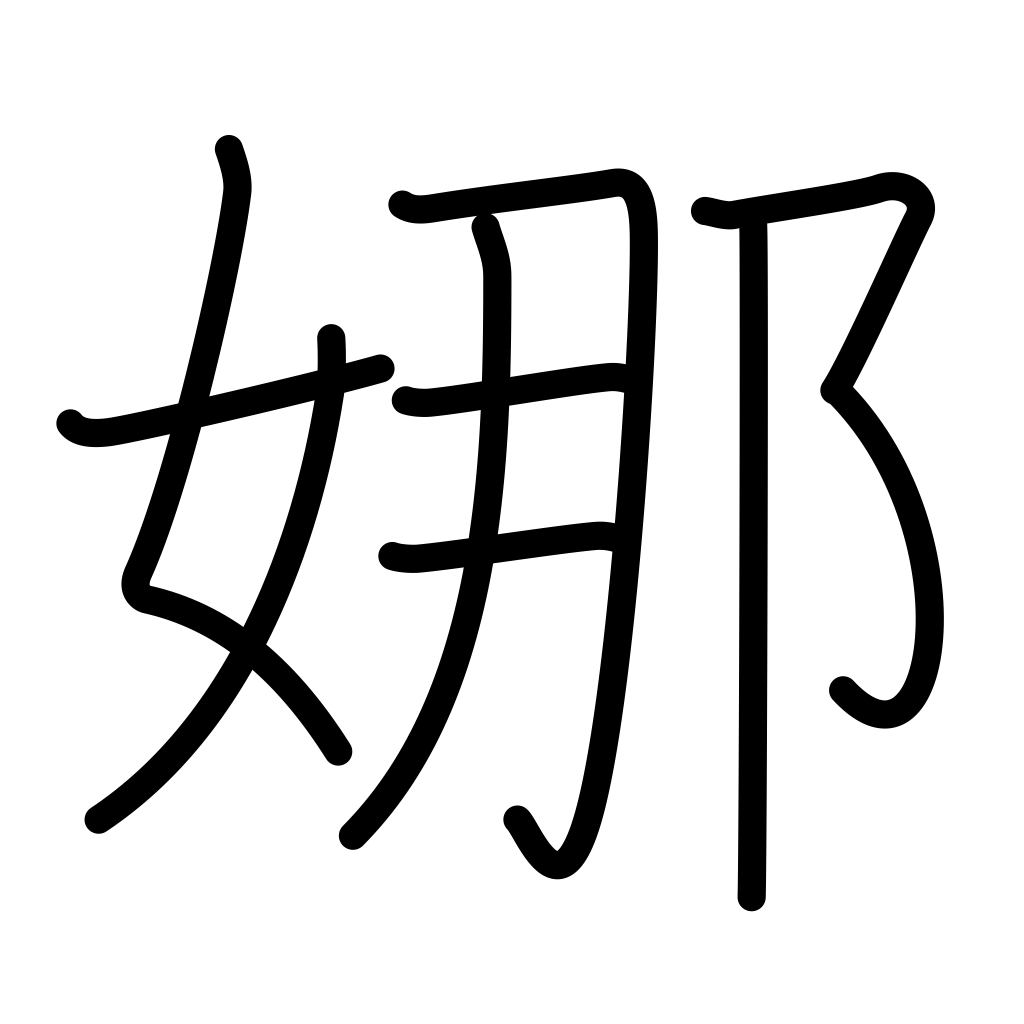
Meaning: graceful